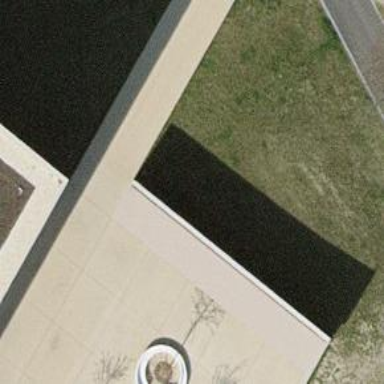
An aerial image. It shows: View of roof of building.